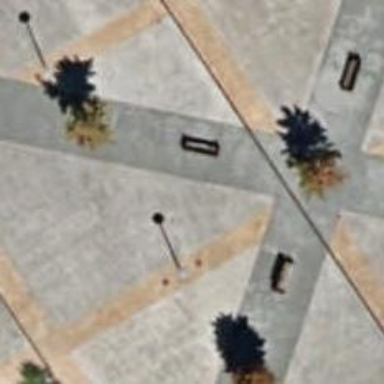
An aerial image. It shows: Bench.